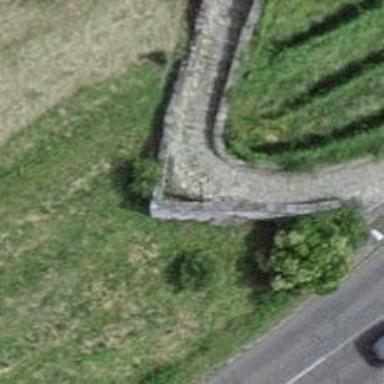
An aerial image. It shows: Set of steps on the road.